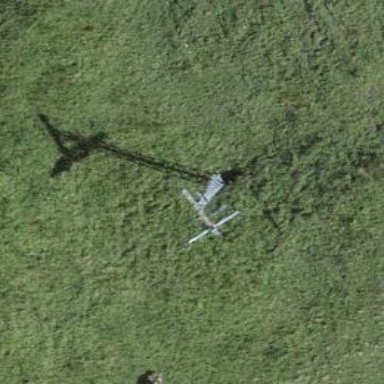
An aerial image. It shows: Pylon used for aerialway.